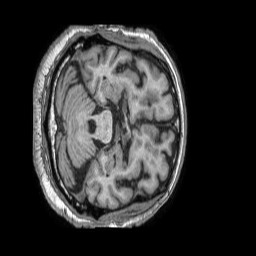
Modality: T1w
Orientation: axial
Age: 67
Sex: male
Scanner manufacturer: philips
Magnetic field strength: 1.5 T
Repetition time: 0.007378 s
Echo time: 0.003368 s